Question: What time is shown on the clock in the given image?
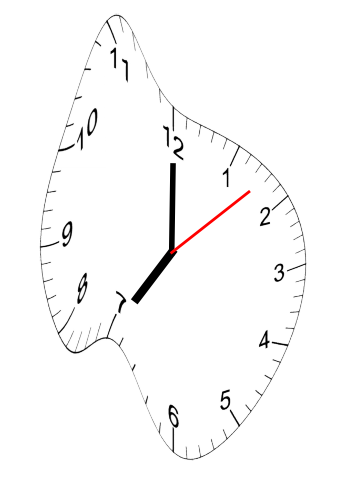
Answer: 07:00:08